Question: I have couple questions regarding to overall "sending" philosophy and specific question on what are the options to send various data types and structures over sockets.
I have Java application which acts like a server and a client in written C#.
I succeeded in connecting and sending integer from C# to Java.
'''
while(true){
try{
int a = input.readInt(); //input is DataInputStream which is initialized in constructor
Console.LogClient("Received {"+a+"}");
}catch(IOException e){
e.printStackTrace();
}
}
'''
C#
'''
TcpClient client = new TcpClient(ip, port);
//Connection established
int value = 11;
System.out.println("Sending: "+value);
byte[] bytes = BitConverter.GetBytes(value);
if (BitConverter.IsLittleEndian)Array.Reverse(bytes);
BinaryWriter a = new BinaryWriter(client.GetStream());
a.Write(bytes);
a.Flush();
'''

1. How exactly Write() works? Argument which is passed is treated as separate packet data set and is sent at once (on Write()) and flush() ..clears.. something? Or Write() works like and "add to" data set and everything is actually sent on flush()?
2. As i understand, to talk C# <-> Java everything you send must be converted to lower level byte[] array? While it might be easy for primitive single values, what about sending float[] or int[]?
3. This is similar to 2., what if I'd like to send string, float[] and int[], but the client/server doesn't know that it will receive. Must i define specific "patterns" or "header"? I must send/write each element by it own or combine? I'm quite lost here.
4. I failed to send string, i used a.Write("someText"); and receiving with input.readUTF(); but it simply does nothing, looks like it freezes. I even tried converting to byte[] or/and with flipping to big endian.
I'd like to learn and implement some optimizations later on, like compressions. As i understand it's pure byte[] manipulation? If so, is the BinaryWriter (C#) and DataInputStream/DataOutputStream (Java) the best solutions? Or there might be problems and best is to which to other class which handles this kind of job.
I hope someone could shed some light on this.
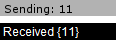
Answer: 1. Looking quickly at the documentation of the BinaryWriter class, you can read that the function write(byte[] array) writes the byte array directly to the underlying stream. This means that flush() will probably not make a difference here. Actual citation: "Writes a byte array to the underlying stream."
2. What you want to do is find/implement a serialization library for C# and Java since the languages doesn't represent the objects the same way binary. A way to do this would probably be to wrap every object with a unique code that you keep track of on both sides (better to read up on serialization first).
3. A look at the Java network library kryonet might help you with at least the Java part of the problem. (It is a Java to Java serialization library)
---